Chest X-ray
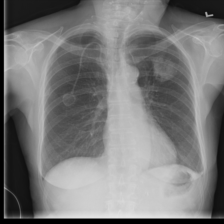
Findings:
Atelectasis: negative
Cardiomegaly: negative
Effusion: negative
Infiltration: negative
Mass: positive
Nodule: negative
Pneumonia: negative
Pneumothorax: negative
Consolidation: positive
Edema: negative
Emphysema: negative
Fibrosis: negative
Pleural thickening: negative
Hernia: negative